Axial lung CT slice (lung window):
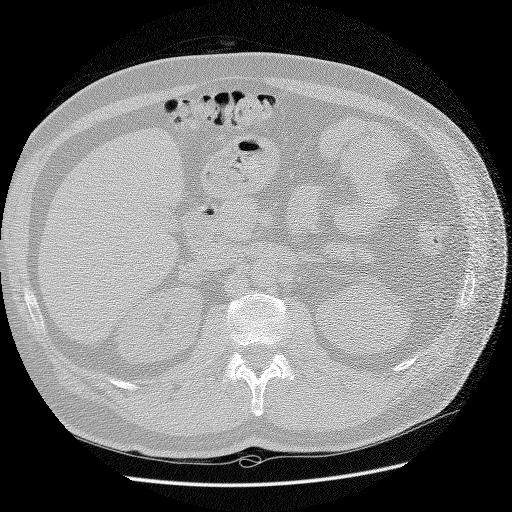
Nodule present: no